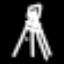
Label: The Eiffel Tower